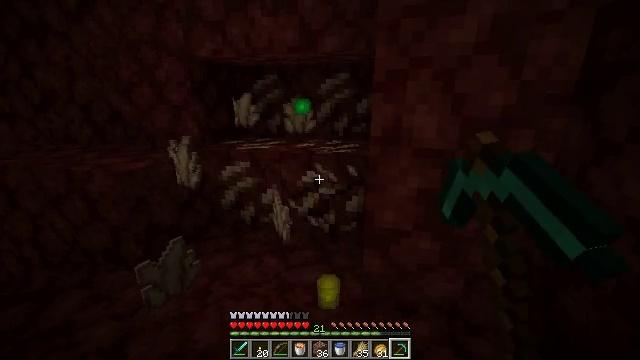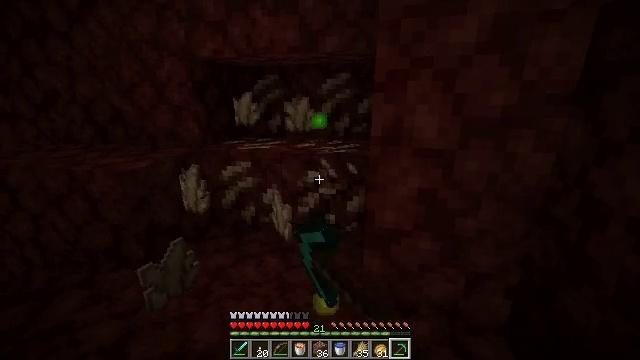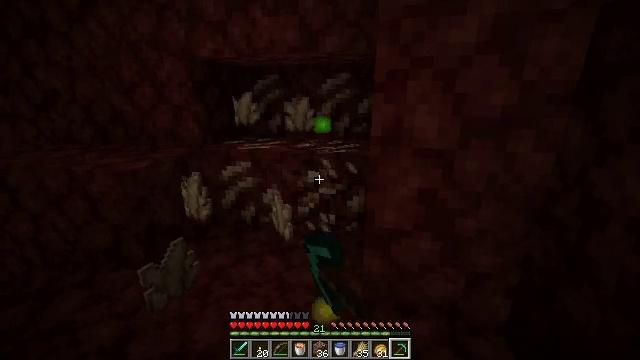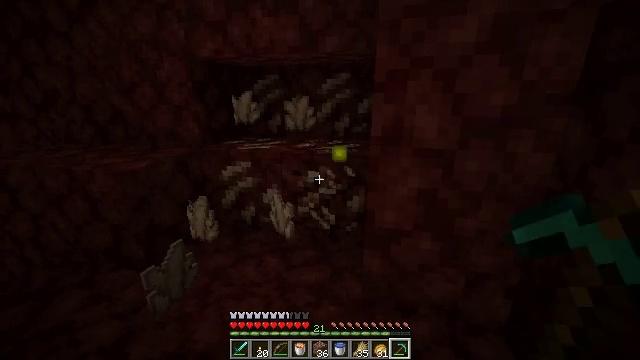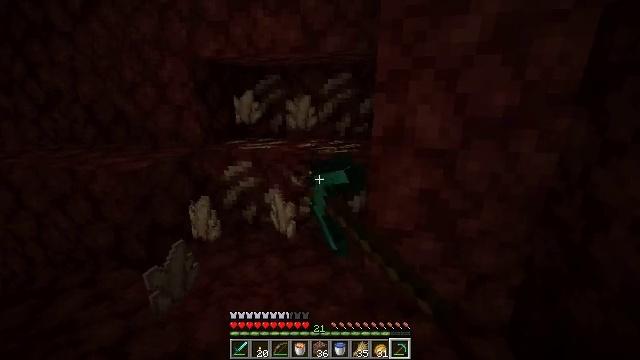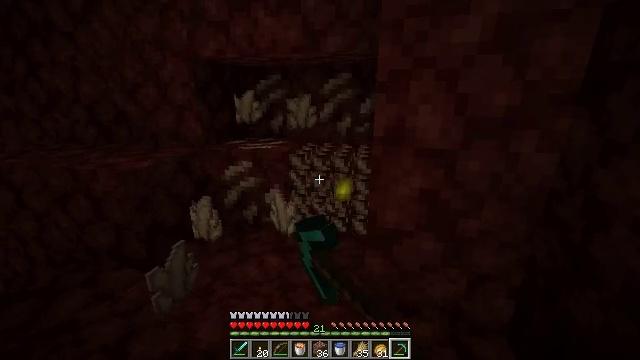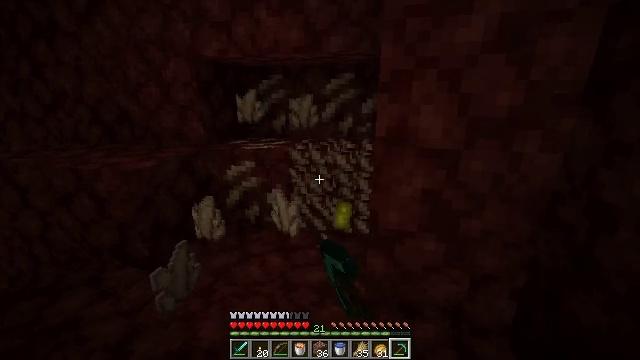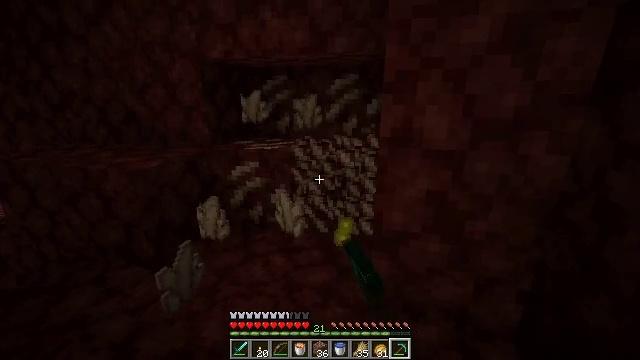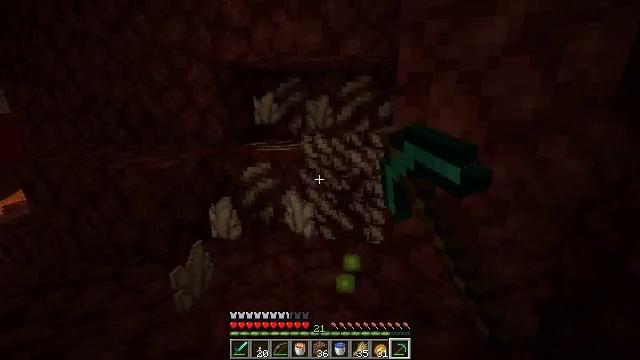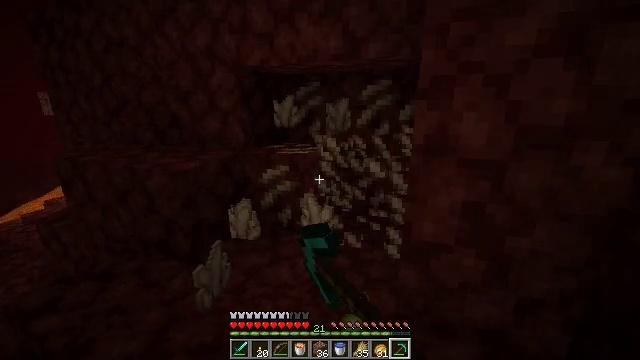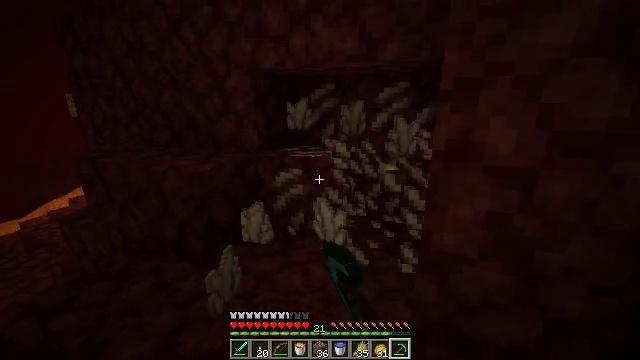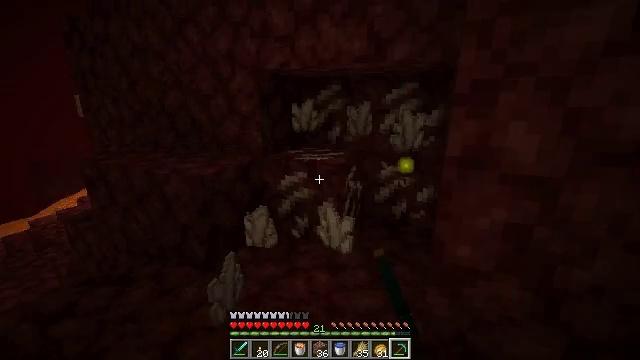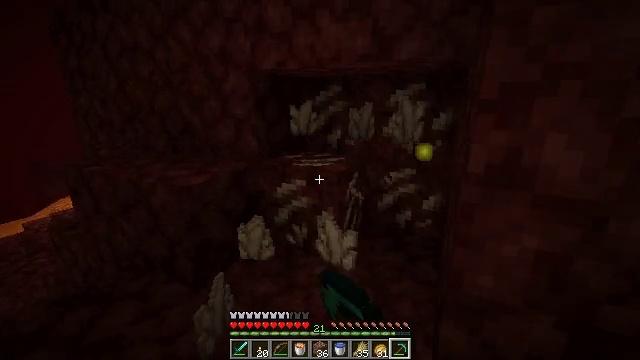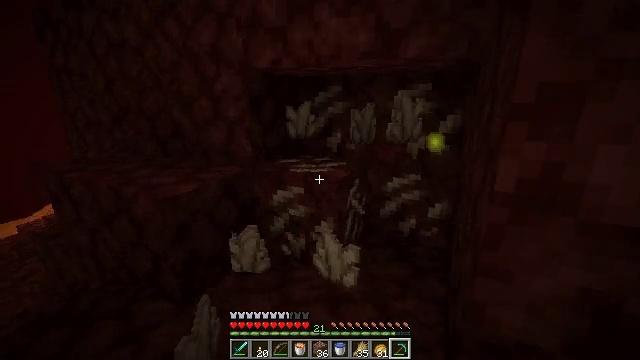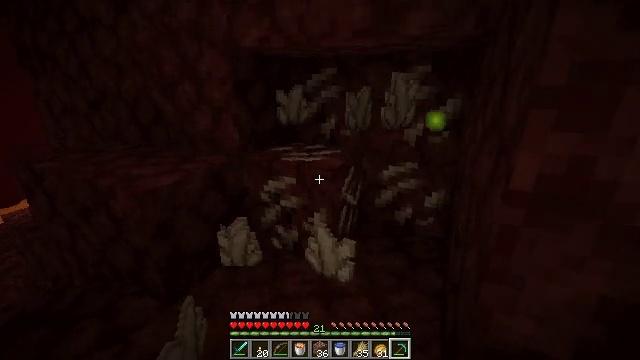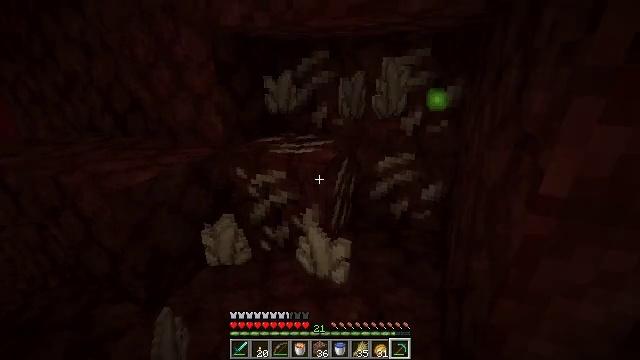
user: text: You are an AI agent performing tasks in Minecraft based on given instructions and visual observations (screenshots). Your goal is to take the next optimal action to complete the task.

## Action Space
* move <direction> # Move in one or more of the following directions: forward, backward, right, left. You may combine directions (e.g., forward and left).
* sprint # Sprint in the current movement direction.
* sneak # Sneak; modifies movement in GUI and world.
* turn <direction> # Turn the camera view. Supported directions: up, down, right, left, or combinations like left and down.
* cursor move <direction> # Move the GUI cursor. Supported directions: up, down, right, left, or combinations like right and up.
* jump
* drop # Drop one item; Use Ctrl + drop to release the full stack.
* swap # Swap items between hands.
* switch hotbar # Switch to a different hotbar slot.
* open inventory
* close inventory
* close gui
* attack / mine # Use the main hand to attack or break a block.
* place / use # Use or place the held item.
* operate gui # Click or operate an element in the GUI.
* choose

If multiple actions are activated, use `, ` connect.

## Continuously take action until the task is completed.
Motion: motion action
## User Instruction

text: Collect nether quartz from the ore block.
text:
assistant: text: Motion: attack / mine
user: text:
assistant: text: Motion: attack / mine
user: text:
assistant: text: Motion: attack / mine
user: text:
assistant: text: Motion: attack / mine
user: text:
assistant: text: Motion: attack / mine
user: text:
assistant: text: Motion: attack / mine
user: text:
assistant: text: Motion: attack / mine
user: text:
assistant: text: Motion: turn left, attack / mine
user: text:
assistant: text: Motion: turn left, attack / mine
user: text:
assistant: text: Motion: move forward, turn left, attack / mine
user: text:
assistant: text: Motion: move forward, turn left, attack / mine
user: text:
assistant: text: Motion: move forward, attack / mine
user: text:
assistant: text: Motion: move forward, attack / mine
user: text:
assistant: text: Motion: move forward, turn right and down, attack / mine
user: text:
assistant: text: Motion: move forward, turn right and down, attack / mine
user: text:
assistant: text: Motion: attack / mine
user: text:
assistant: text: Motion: attack / mine
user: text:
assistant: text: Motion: attack / mine
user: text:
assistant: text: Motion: attack / mine
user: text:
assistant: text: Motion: attack / mine
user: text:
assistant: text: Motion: attack / mine
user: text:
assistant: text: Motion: attack / mine
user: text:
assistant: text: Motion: attack / mine
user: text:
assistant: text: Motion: attack / mine
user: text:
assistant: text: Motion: attack / mine
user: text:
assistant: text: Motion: attack / mine
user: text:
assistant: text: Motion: attack / mine
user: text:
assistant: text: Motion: attack / mine
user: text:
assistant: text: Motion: turn right and up, attack / mine
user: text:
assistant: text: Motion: turn right and up, attack / mine